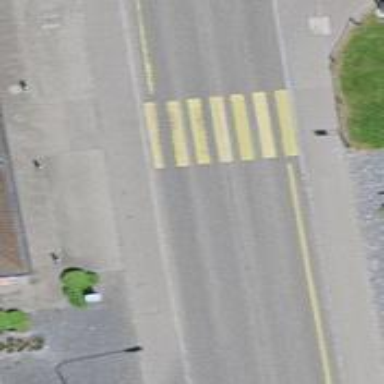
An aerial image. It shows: Zebra crossing on the road.